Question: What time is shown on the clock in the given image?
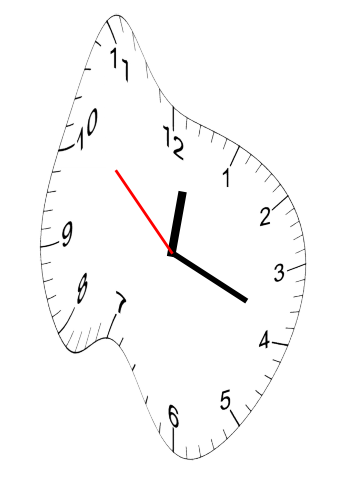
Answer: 12:18:52